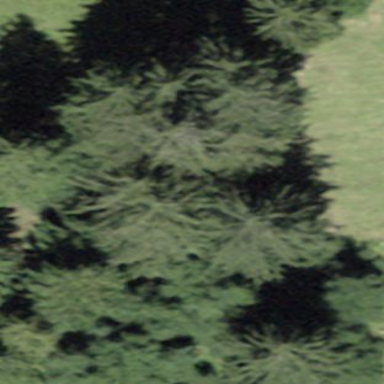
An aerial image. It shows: Forest area.